Brain MRI, modality: ceT1
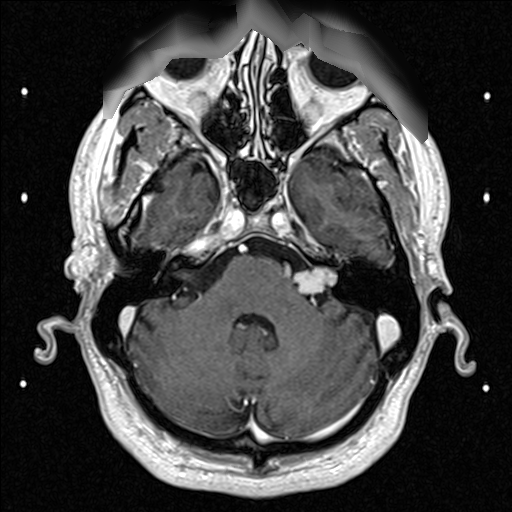